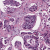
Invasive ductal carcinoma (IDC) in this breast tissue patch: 1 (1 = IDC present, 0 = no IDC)